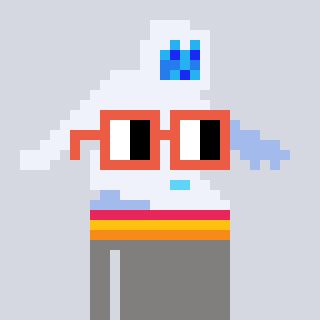
a pixel art character with square orange glasses, a yeti-shaped head and a bluegrey-colored body on a cool background